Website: crate-barrel
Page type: payment
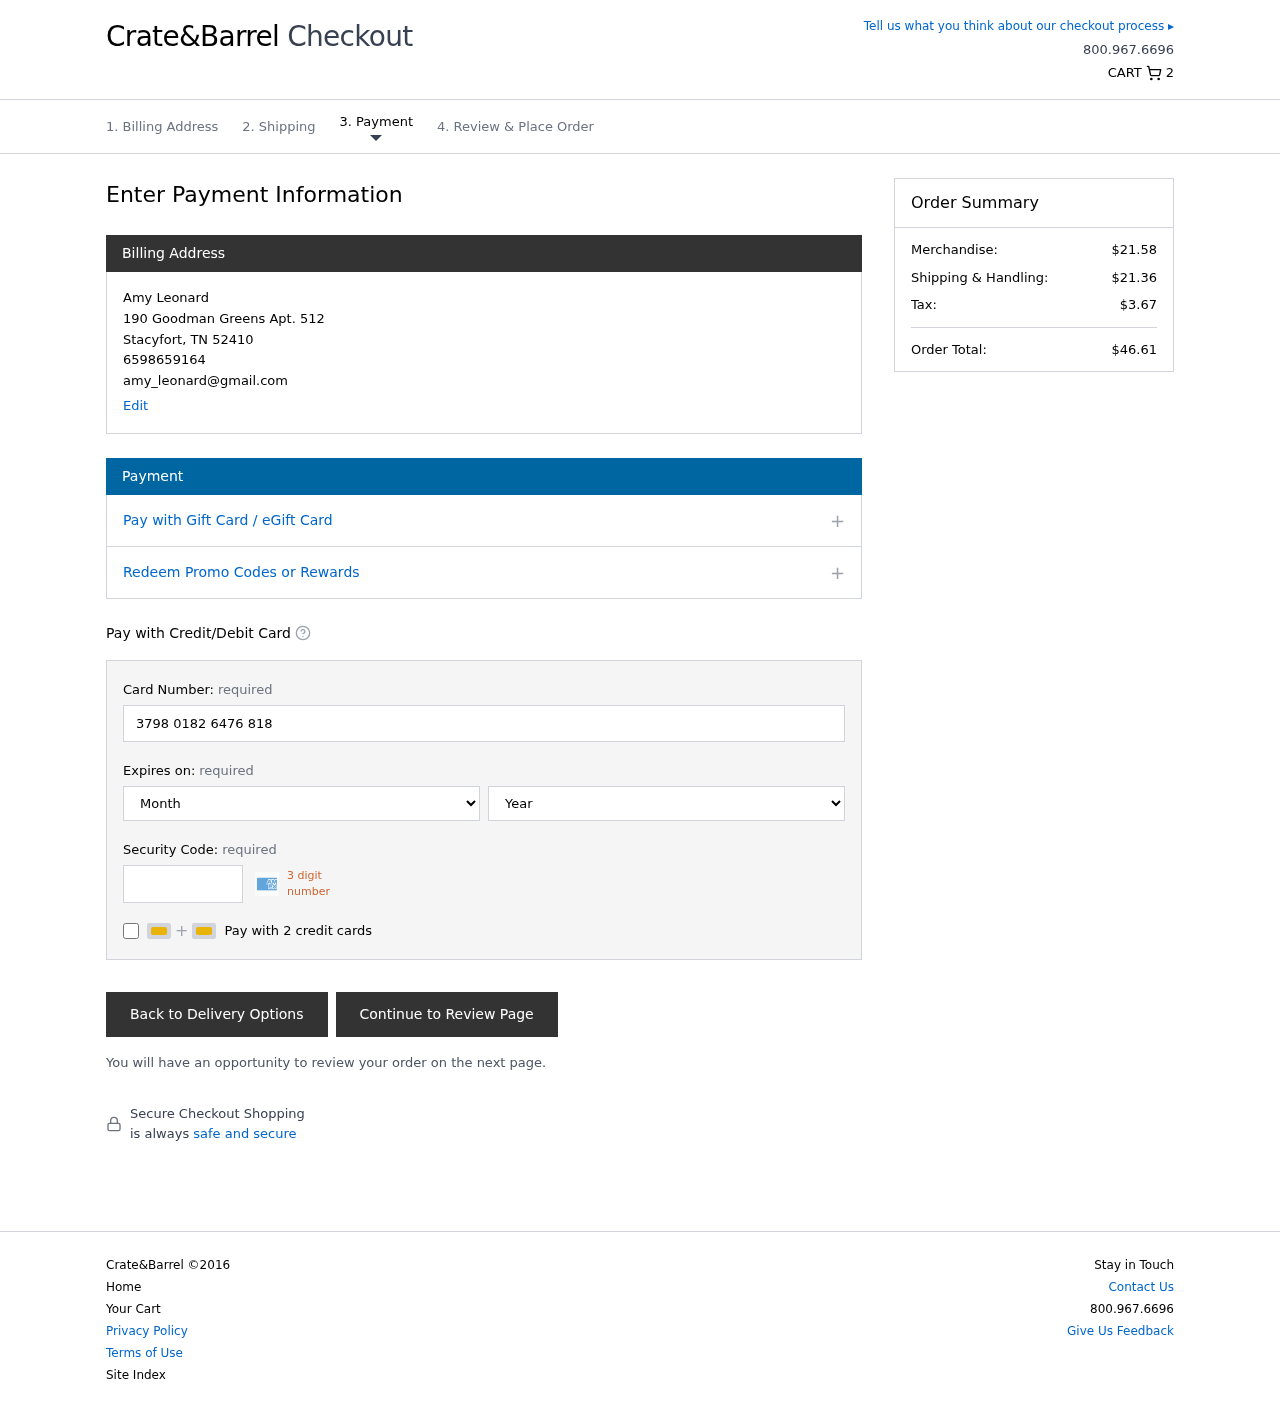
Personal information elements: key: PII_CARD_CVV
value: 8290
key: PII_CARD_EXPIRY_MONTH
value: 02
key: PII_CARD_EXPIRY_YEAR
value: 29
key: PII_CARD_NUMBER
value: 3798 0182 6476 818
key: PII_CITY
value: Stacyfort
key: PII_EMAIL
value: amy_leonard@gmail.com
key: PII_FULLNAME
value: Amy Leonard
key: PII_PHONE
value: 6598659164
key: PII_POSTCODE
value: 52410
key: PII_STATE_ABBR
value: TN
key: PII_STREET
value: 190 Goodman Greens Apt. 512
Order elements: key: ORDER_NUM_ITEMS
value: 2
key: ORDER_SUBTOTAL
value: $21.58
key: ORDER_SHIPPING_COST
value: $21.36
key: ORDER_TAX
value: $3.67
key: ORDER_TOTAL
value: $46.61